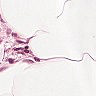
Metastatic tissue present: no